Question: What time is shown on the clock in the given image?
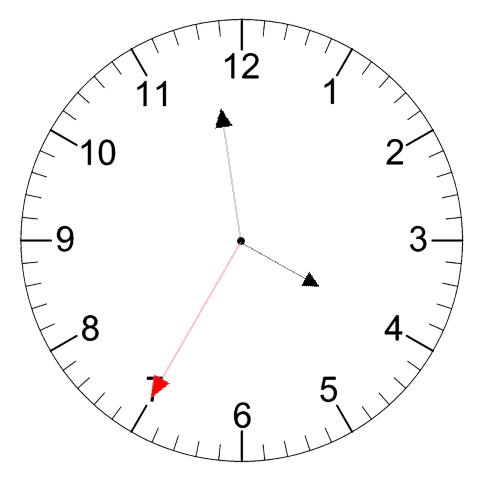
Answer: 03:58:35